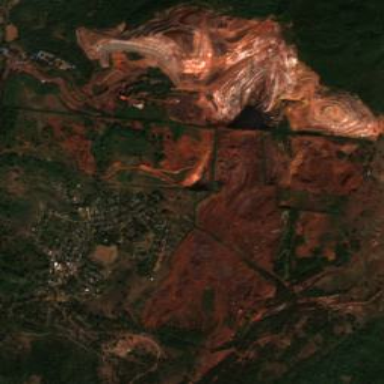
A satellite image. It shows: Quarry area.